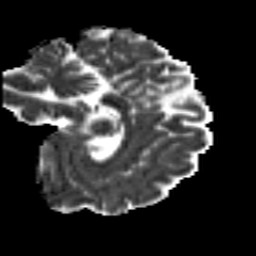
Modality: MD
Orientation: sagittal
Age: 27
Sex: female
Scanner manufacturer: siemens
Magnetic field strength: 3 T
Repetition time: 8.8 s
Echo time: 0.085 s